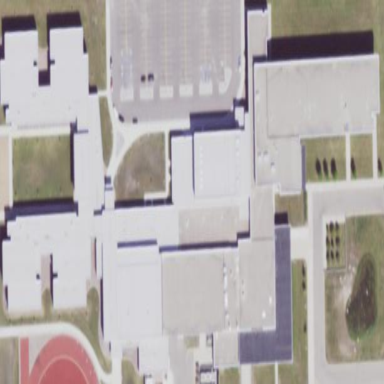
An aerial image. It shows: School building.